Field crop: tomato
Growth stage: 2
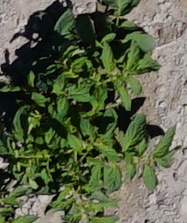
Species: tomato